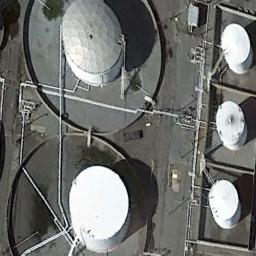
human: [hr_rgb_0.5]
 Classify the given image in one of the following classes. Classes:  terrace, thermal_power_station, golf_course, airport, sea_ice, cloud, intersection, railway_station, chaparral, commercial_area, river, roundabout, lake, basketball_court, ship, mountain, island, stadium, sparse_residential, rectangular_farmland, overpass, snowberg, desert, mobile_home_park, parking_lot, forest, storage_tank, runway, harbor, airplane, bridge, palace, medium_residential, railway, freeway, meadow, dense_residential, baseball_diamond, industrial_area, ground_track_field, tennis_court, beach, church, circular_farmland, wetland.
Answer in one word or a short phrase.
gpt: storage_tank